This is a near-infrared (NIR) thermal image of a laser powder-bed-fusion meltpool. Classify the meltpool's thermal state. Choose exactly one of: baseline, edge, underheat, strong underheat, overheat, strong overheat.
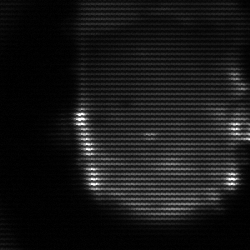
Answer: baseline